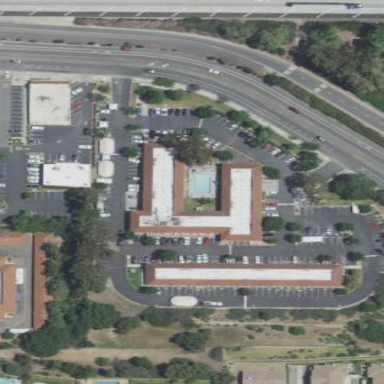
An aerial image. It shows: Building that is motel.